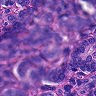
Metastatic tissue present: yes